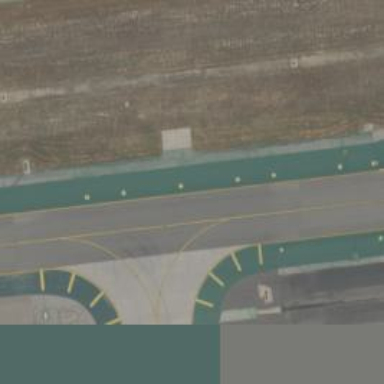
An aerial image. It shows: View of taxiway at the airport.